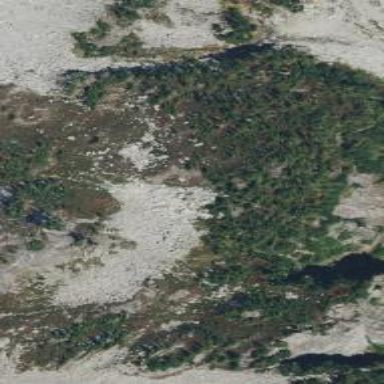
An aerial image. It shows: Natural scree.